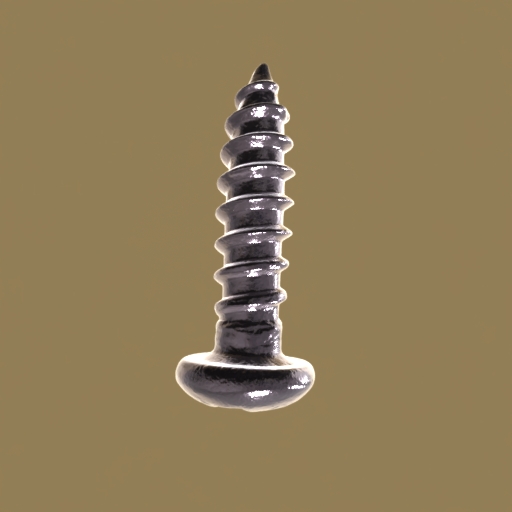
Label: screw